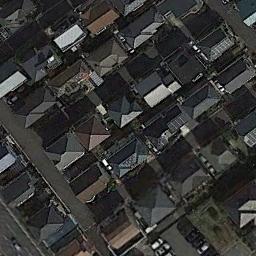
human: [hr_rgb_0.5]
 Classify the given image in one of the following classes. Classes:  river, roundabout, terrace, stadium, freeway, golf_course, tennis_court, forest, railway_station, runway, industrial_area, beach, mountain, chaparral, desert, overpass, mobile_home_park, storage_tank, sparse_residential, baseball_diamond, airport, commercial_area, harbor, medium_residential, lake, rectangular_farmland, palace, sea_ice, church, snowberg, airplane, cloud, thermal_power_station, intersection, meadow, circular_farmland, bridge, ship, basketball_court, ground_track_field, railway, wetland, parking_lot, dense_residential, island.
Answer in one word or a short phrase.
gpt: dense_residential